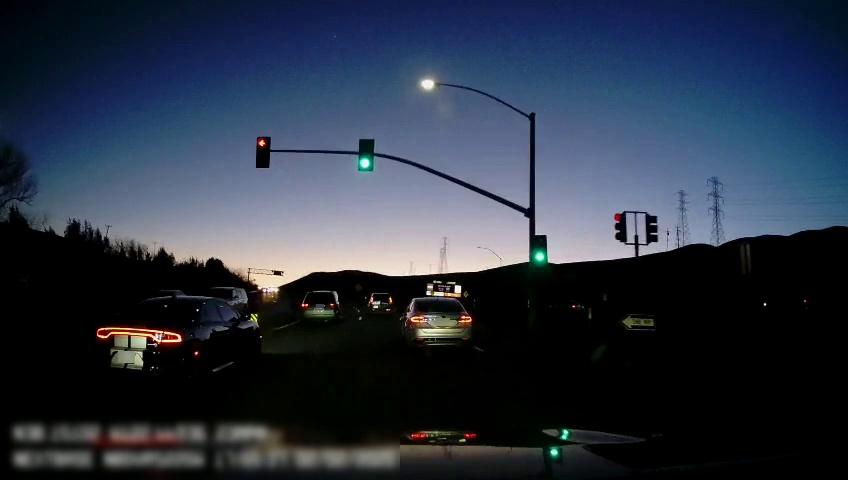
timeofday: Dusk/Dawn/Twilight
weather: Other
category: Drivable Space
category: Vehicles | SUV
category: Vehicles | SUV
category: Vehicles | Car
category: Vehicles | Car
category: Vehicles | Car
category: Vehicles | SUV
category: Vehicles | Car
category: Vehicles | Car
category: Lanes | Alternate Lane
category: Lanes | Current Lane
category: Lanes | Current Lane
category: Traffic | Lights
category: Traffic | Lights
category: Traffic | Lights
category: Traffic | Signs
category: Traffic | Lights
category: Traffic | Lights
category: Traffic | Signs